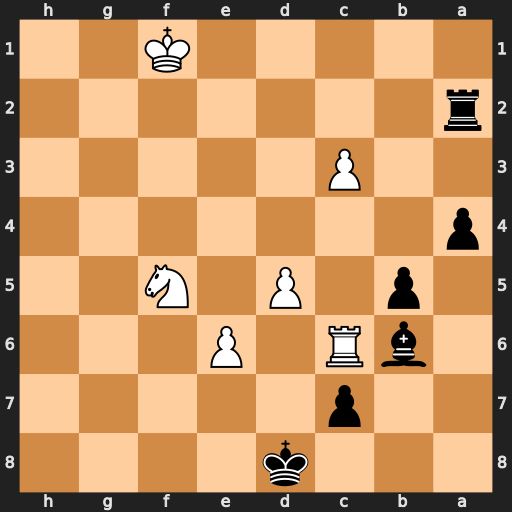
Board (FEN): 3k4/2p5/1bR1P3/1p1P1N2/p7/2P5/r7/5K2
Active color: b
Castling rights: -
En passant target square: -
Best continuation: Rf2+ Ke1 Rxf5